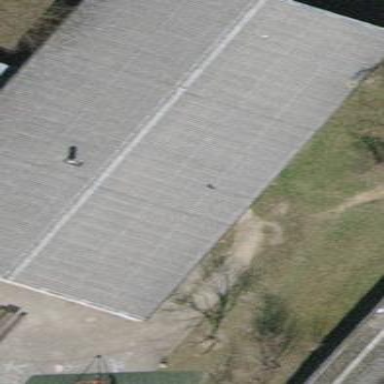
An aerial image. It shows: School building with gabled roof.